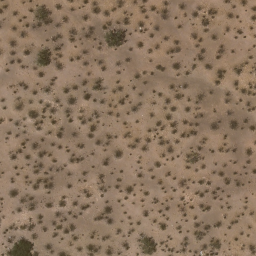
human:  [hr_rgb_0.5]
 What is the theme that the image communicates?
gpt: chaparral